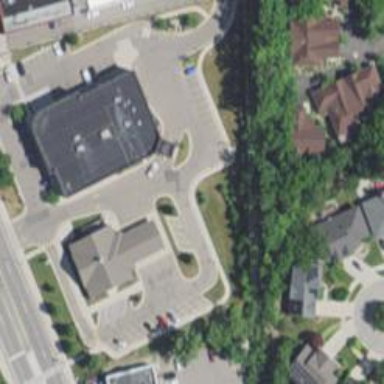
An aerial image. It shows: Pharmacy providing healthcare services.